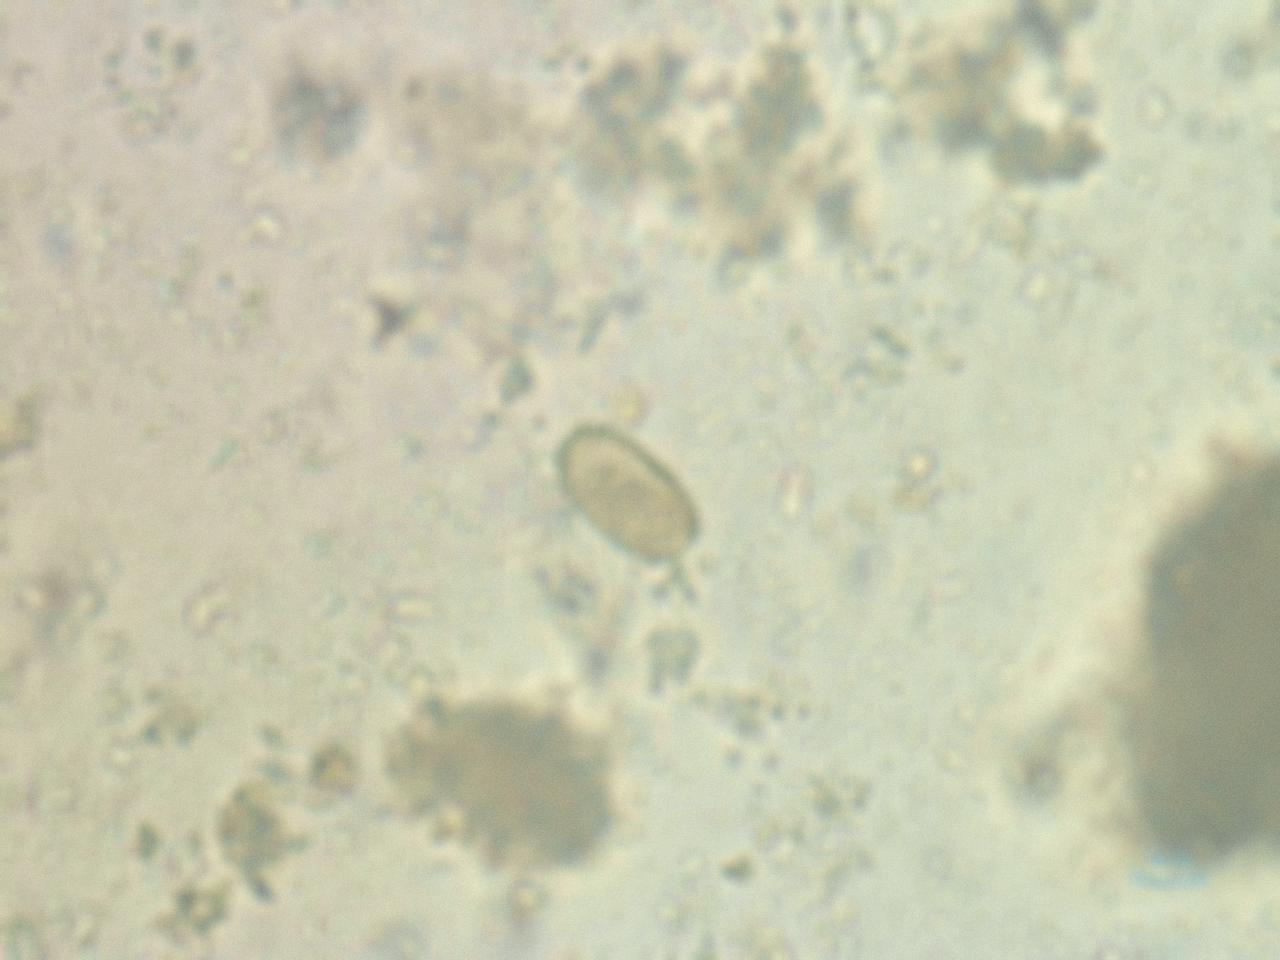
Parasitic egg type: Capillaria philippinensis